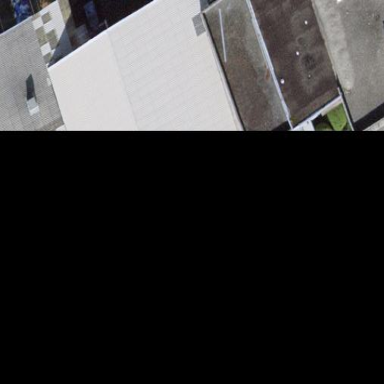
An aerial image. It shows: Industrial building.